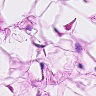
Metastatic tissue present: no